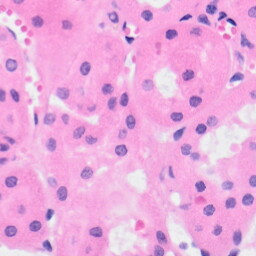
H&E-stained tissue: Kidney